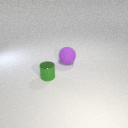
small green metal cylinder to the left of large purple rubber sphere